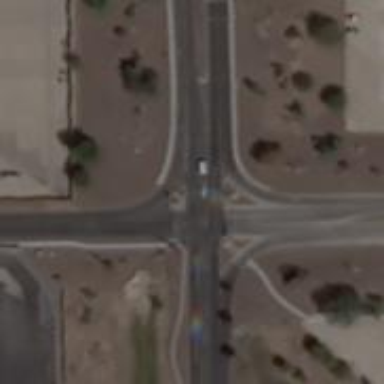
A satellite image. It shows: Marked crossing on the road.